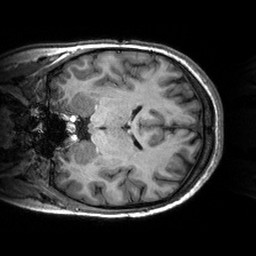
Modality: T1w
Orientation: coronal
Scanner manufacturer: siemens
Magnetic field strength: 3 T
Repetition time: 2.53 s
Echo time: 0.00288 s